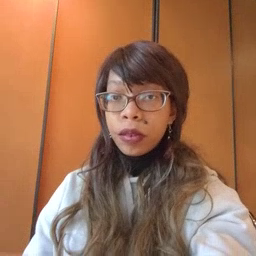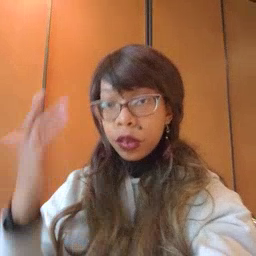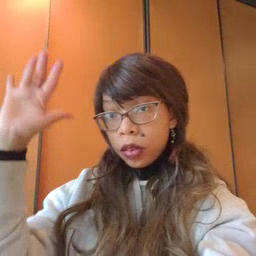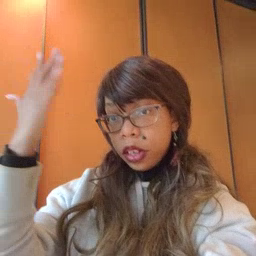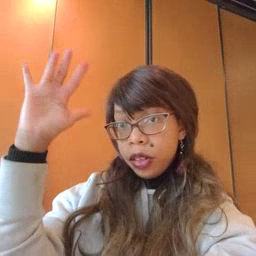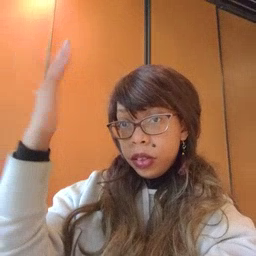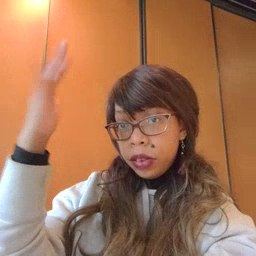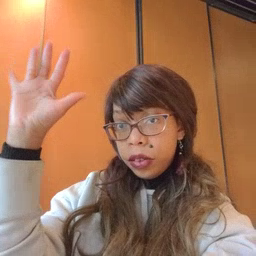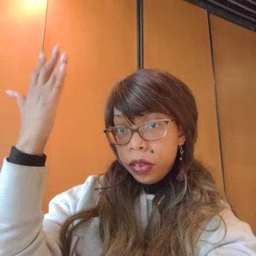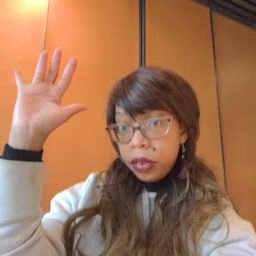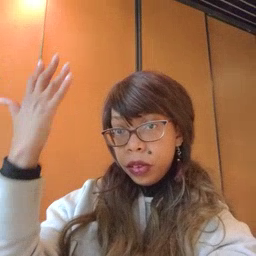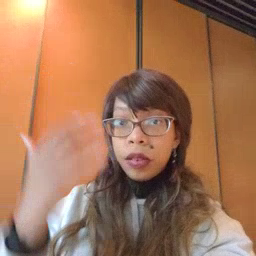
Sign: tree